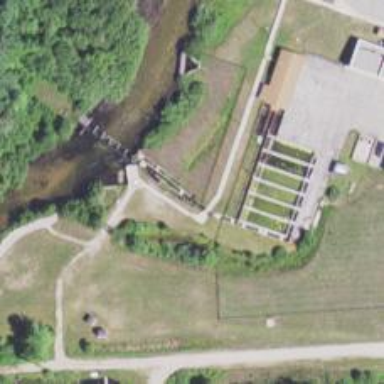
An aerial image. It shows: Fish pass along the waterway.